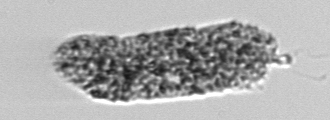
Label: fecal_pellet